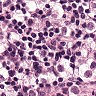
Metastatic tissue present: yes